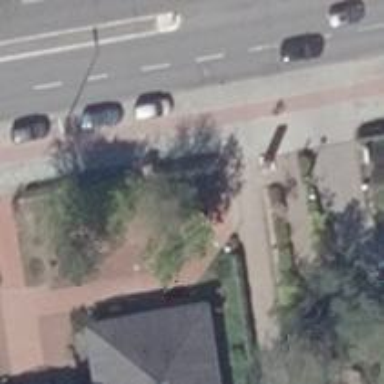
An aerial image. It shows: Telephone amenity.